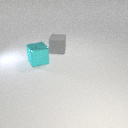
large cyan metal cube in front of large gray rubber cube